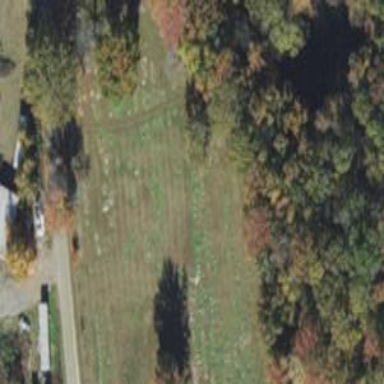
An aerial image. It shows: Cemetery.